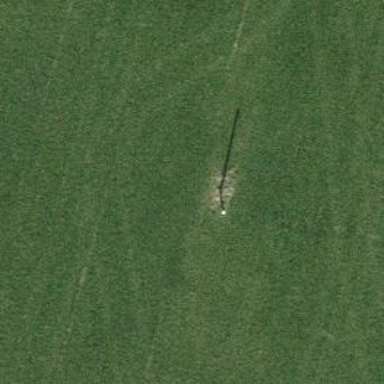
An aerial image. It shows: Minor power line.